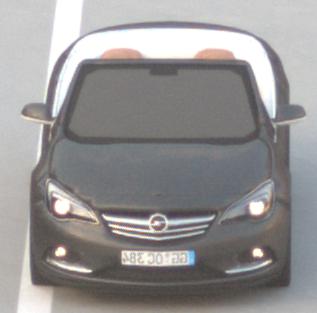
Make: Opel
Model: Cascada 1.4 Turbo
Detailed model: Cascada
Model produced from: 2013/03
Model produced until: 2015/01
Doors: 2
Color: gray
Road condition: dry road
Daytime: sunrise or sunset
Contrast: low contrast